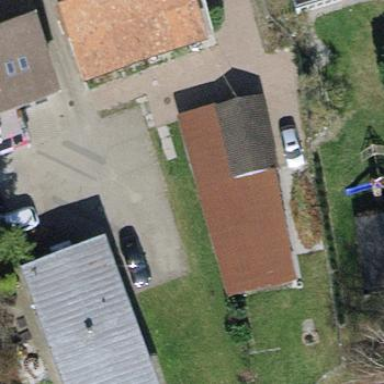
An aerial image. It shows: Group of garages.